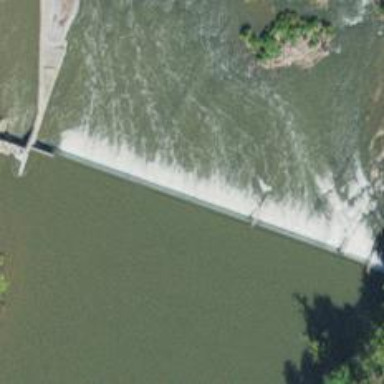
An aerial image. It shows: Weir along the waterway.